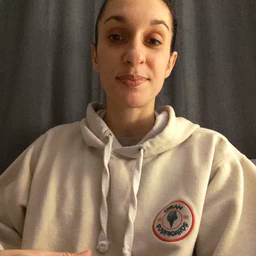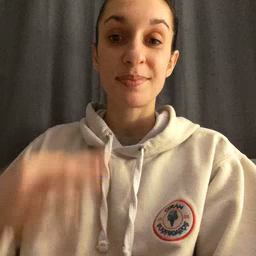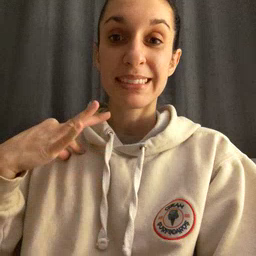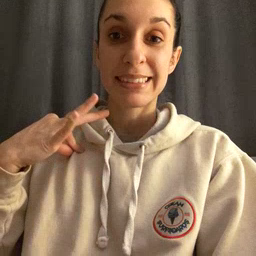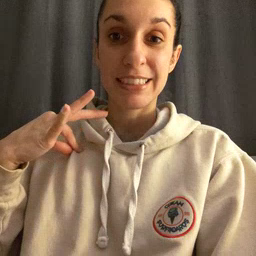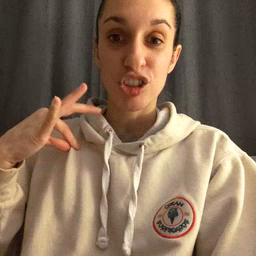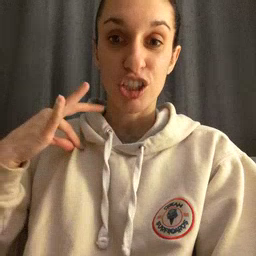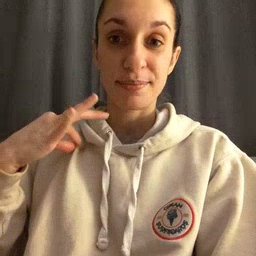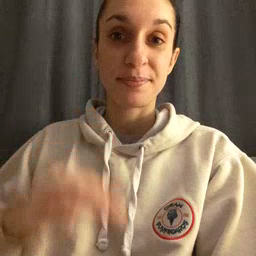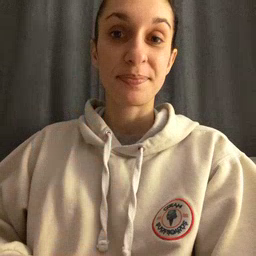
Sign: shirt